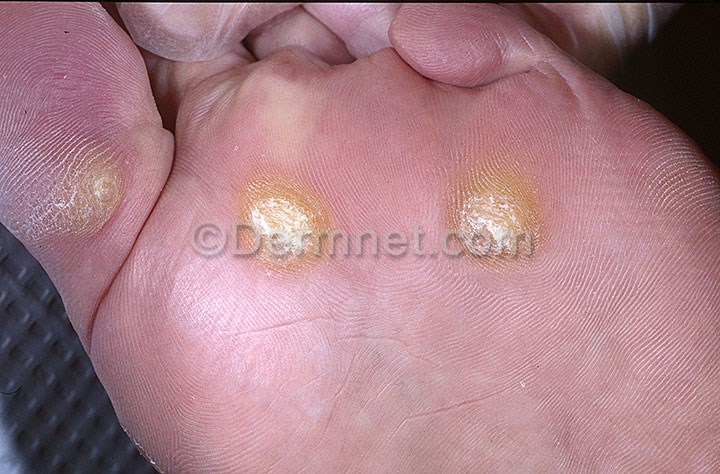
Disease: Warts Molluscum and other Viral Infections